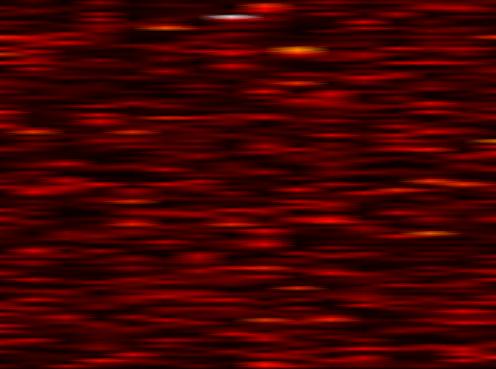
Label: FOFDM